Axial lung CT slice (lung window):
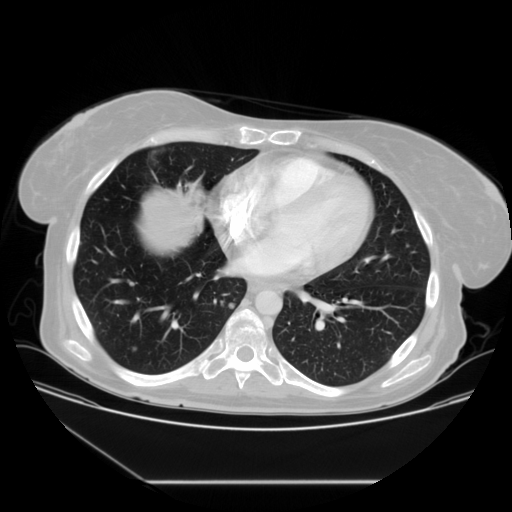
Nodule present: yes
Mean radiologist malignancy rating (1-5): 2.667